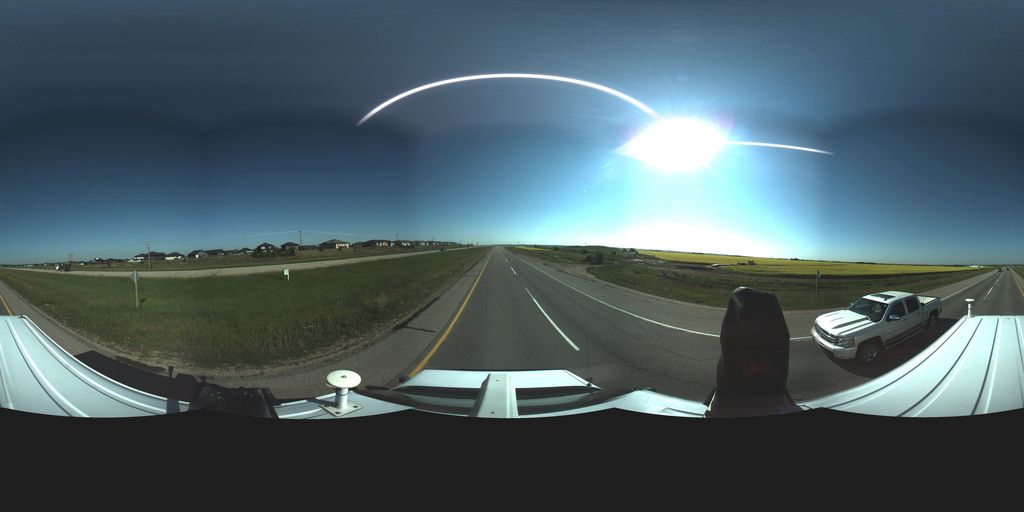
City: saskatoon